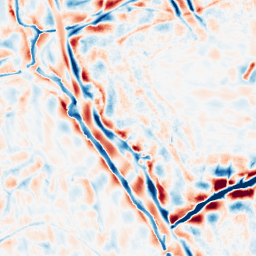
Category: wavelet
Decomposition family: wavelet_biorthogonal
Decomposition parameters: wavelet: bior3.5
level: 4
Upsampling method: bilinear
Upsampling parameters: scale: 2
Upsampling scale: 2